Question: I'm building CMS like application.
For example my BlogPost page contains several widget areas. Each widget hosts a serie of "related" blog posts.

All my views are pure presentational, i build urls, convert datetime and ints into strings in my service layer. I find this approach easier to maintain, since views have zer0 logic. All logic is consolidated into AutoMapper's resolvers, converters and custom transformation logic.
So lets come closer to the problem at hand.
To create Url i need 2 parameters: BlogId and BlogSlug, my urls look like b/{id}/{slug}.html
Im quite happy with that.
In my CSM i use so called "source models", a model that is not view model, but an intermediate representation of it. Why do i have to resort to such wicked solutions ?
Well, lets take a look how a typical data retrieval code can look like in my project:
'''
.Select(x =>
{
Id = x.Id,
BlogId = x.Blog.Id,
BlogSlug = x.Blog.Slug,
// Here is the trap, LINQ provider will throw an exception, since he doesn't know how to translate function into expression
BlogUrl = Url.Action("RenderPost", "BlogController", new { Id = x.Blog.Id, slug = x.Blog.Slug })
}
'''
So thats not an option.
Luckily, we can do this
'''
.Select(x => new
{
Id = x.Id,
BlogId = x.Blog.Id,
BlogSlug = x.Blog.Slug
}
.ToList()
.Select(x => new
{
// This works
BlogUrl = Url.Action("RenderPost", "BlogController", new { Id = x.BlogId, slug = x.BlogSlug })
}
'''
Copy paste this stuff into each and every action method that renders different "intresting blog" parts (they have different visual representation as well cant use same view model) ? Not a good way, so i came up with a solution.
I created "source model", so the code will be
'''
.Select(x => new BlogPostSourceViewModel
{
Id = x.Id,
BlogId = x.Blog.Id,
BlogSlug = x.Blog.Slug
}
.ToList()
.Select(x => x.ToBlogPostViewModel()) // Extension method { return Mapper.Map<>() }
.ToList();
'''
This surely looks better, but i have many different models like BlogPostSourceViewModel, BlogAuthorSourceViewModel, BlogCommentSourceViewModel. They all need this link building logic.
Ok, i extract the needed source data (BlogId, BlogSlug) into an interface
'''
BlogPostSourceViewModel : IBlogPostUrl
BlogAuthorSourceViewModel: IBlogPostUrl
BlogCommentSourceViewModel : IBlogPostUrl
'''
Then i define the mappings
'''
Mapper.CreateMap<BlogPostSourceViewModel, BlogPostViewModel>
.ForMember(dest => dest.BlogUrl, opt => opt.ResolveUsing<BlogPostUrlResolver>())
Mapper.CreateMap<BlogAuthorSourceViewModel, BlogAuthorViewModel>
.ForMember(dest => dest.BlogUrl, opt => opt.ResolveUsing<BlogPostUrlResolver>())
Mapper.CreateMap<BlogCommentSourceViewModel, BlogCommentViewModel>
.ForMember(dest => dest.BlogUrl, opt => opt.ResolveUsing<BlogPostUrlResolver>())
'''
Resolver:
'''
BlogPostUrlResolver : ValueResolver<IBlogPostUrl, String>
// Here goes the url building logic
'''
As you see the more models i have that need blog url the more identical mappings i have to add. This is ok for now, but as project grows it will be painful.
Ideally i would want to have it like this:
'''
Mapper.CreateMap<IBlogPostUrl, SomeOtherInterfaceWithBlogUrlAsString>
.ForMember(dest => dest.BlogUrl, opt => opt.ResolveUsing<BlogPostUrlResolver>())
'''
but Automapper doesn't understand it. And i dont know how if there is other way to do it.
Any ideas ?
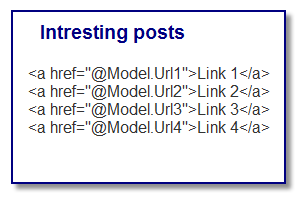
Answer: If I understand the question correctly...
In order to use AutoMapper mapping capabilities across all of your classes you can provide base class that will use Generics:
'''
public abstract class Base<Entity, ViewModel>
where Entity : EntityObject
where ViewModel : BaseViewModel
{
// you will call this method from your operations class using base
public SomeViewModel GetData()
{
public Entity entityObject = db.Entity.SingleOrDefault();
public ViewModel yourViewModelName = base.Map(entityObject);
return yourViewModelName;
}
....
// this will be defined only once for each mapping direction
// ie. there will be multiple of these.
public static Entity Map(ViewModel typeViewModel)
{
try
{
Mapper.CreateMap<ViewModel, Entity>();
Entity t = Mapper.Map<ViewModel, Entity>(typeViewModel);
return t;
}
catch (Exception exc)
{
throw exc;
}
}
}
// this will be your class for database operations on specific Entity
// that inherits generic base, with its AutoMapping setup.
public class DataBaseOperationsClass : Base<SomeEntity, SomeViewModel>
{
public SomeViewModel Get()
{
return base.GetData();
}
}
'''
Hope this helps !